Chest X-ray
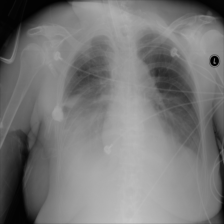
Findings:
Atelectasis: positive
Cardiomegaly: negative
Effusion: positive
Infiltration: positive
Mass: negative
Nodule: negative
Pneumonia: negative
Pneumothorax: negative
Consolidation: negative
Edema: negative
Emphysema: negative
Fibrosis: negative
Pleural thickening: positive
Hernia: negative